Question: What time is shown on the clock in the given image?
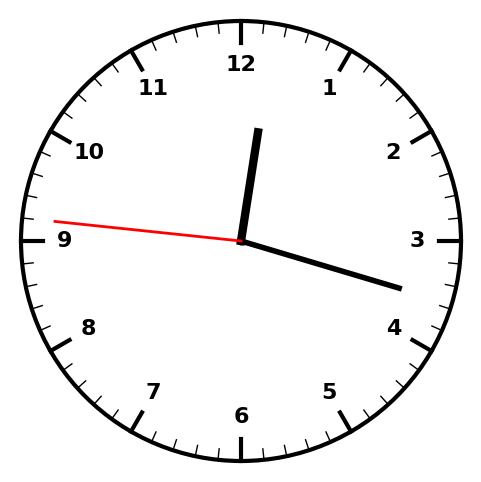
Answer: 12:17:46